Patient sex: M
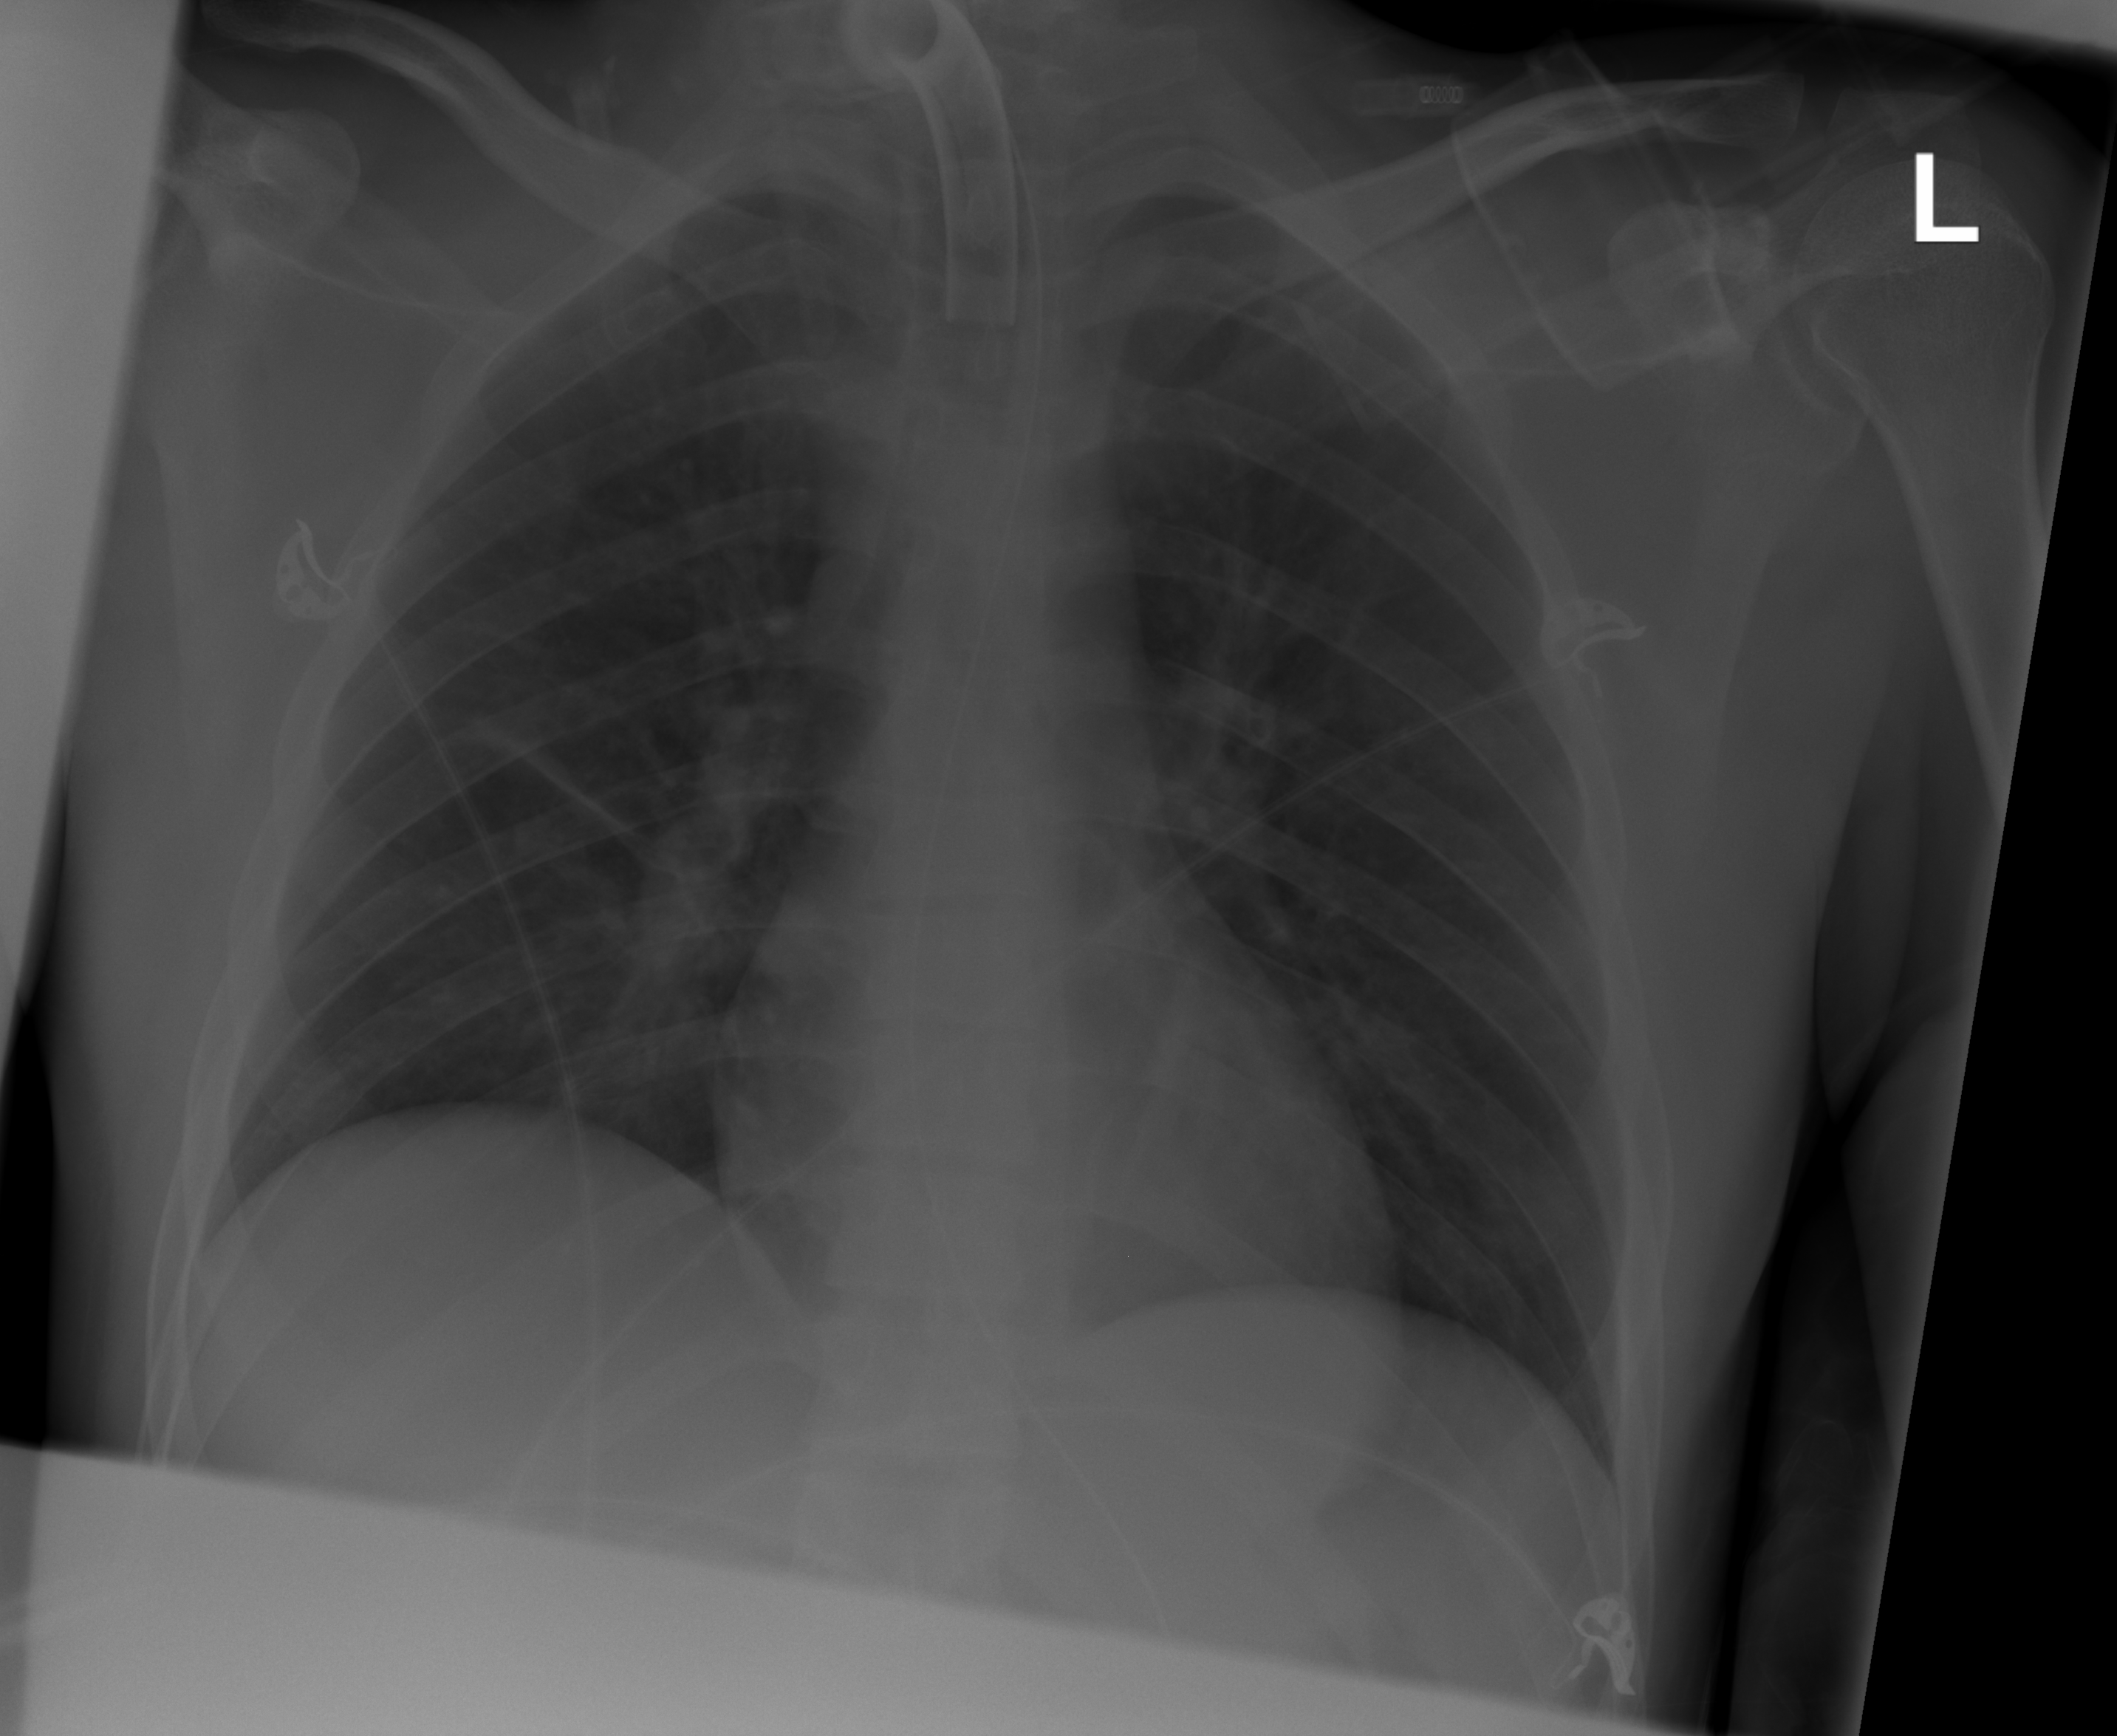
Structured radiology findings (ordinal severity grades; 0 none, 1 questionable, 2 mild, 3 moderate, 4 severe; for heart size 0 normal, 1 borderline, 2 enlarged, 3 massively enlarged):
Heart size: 0
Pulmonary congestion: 0
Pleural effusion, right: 0
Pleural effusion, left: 0
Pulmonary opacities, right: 0
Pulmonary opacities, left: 0
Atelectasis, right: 2
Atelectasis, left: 0